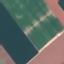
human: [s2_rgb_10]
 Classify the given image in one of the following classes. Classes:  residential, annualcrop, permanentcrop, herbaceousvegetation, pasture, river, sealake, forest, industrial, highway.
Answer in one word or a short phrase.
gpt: AnnualCrop